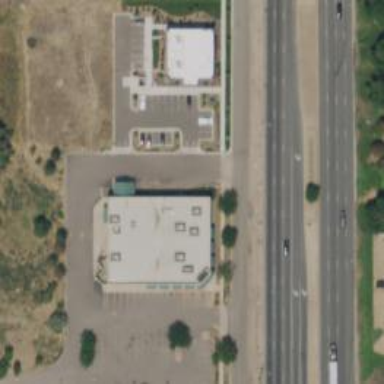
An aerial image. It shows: Pharmacy providing healthcare services.